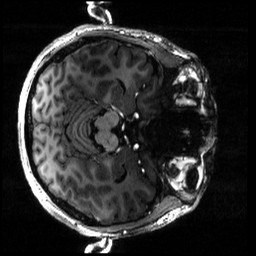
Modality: T1w
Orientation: axial
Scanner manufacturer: siemens
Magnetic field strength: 6.98 T
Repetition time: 2.3 s
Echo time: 0.00273 s